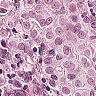
Metastatic tissue present: yes